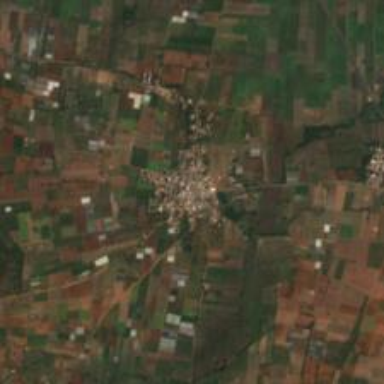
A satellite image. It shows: Village.